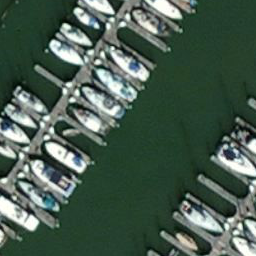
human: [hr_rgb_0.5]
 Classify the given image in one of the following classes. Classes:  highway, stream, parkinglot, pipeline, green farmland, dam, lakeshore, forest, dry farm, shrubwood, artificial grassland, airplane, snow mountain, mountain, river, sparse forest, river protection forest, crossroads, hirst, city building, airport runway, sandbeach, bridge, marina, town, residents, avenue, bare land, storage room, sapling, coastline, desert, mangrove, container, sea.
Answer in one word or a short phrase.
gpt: marina